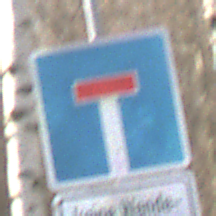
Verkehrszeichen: Sackgasse
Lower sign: HinweisGeaenderteVorfahrtVerkehrsfuehrungVerkehrsregelung3
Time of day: MorningAfternoon
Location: Outdoor (Nature)
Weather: Clear
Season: Winter
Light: Natural